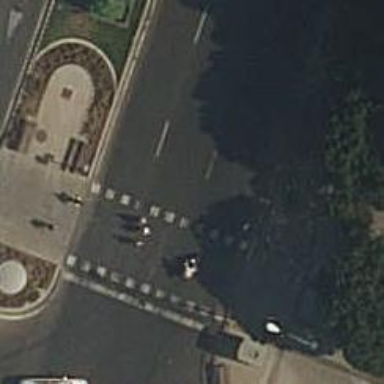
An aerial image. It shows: Road crossing with traffic signals.